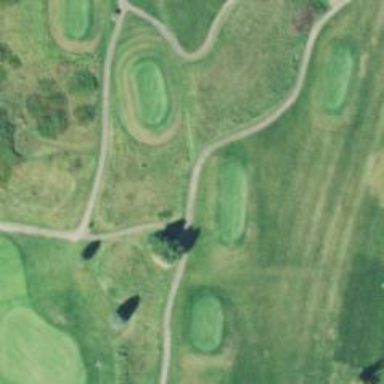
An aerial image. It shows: Service road designated as golf cart path.